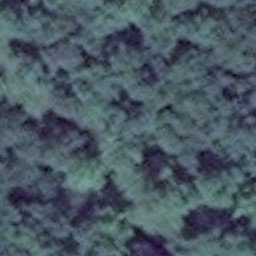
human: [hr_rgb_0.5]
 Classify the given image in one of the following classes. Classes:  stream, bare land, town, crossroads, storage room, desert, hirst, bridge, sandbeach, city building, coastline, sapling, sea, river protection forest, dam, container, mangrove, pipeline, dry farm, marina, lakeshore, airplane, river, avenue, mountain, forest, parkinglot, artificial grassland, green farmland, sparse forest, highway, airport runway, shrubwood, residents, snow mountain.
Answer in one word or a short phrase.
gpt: forest